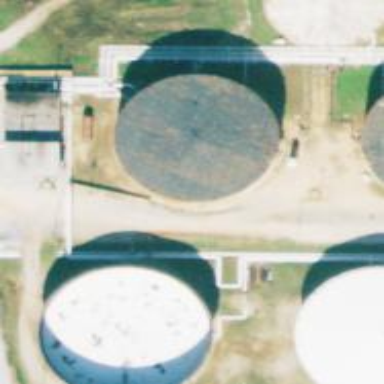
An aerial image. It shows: Storage tank which is man-made.